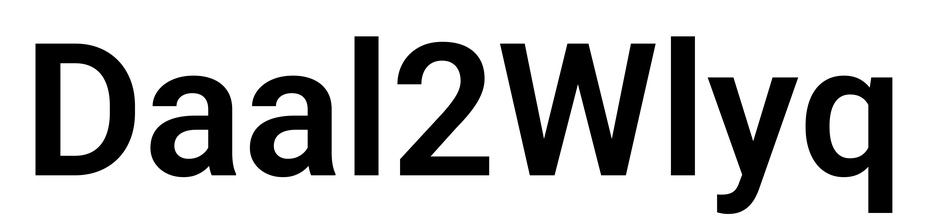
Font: Roboto_SemiBold